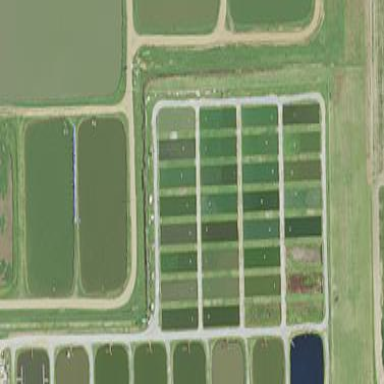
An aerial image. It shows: Area dedicated to aquaculture.